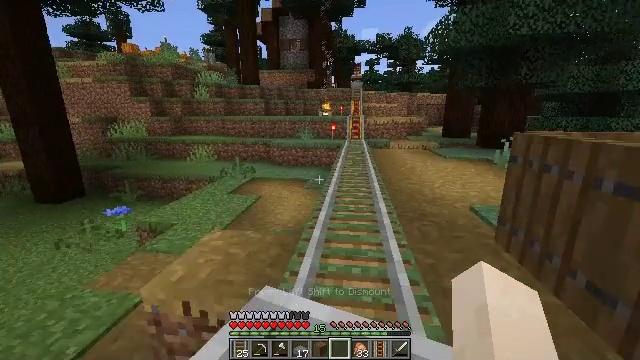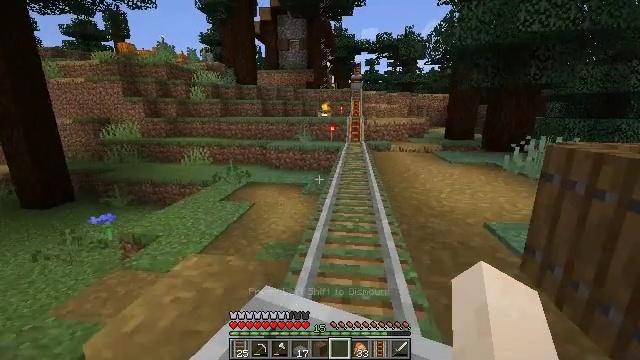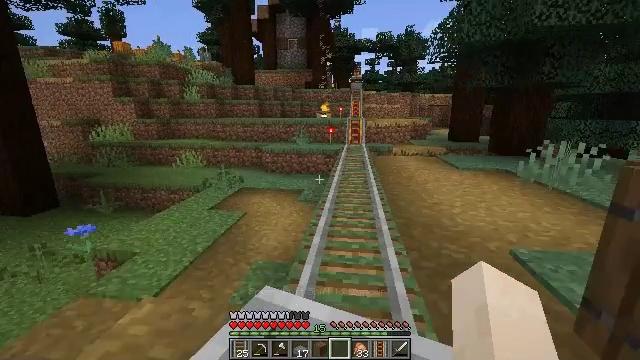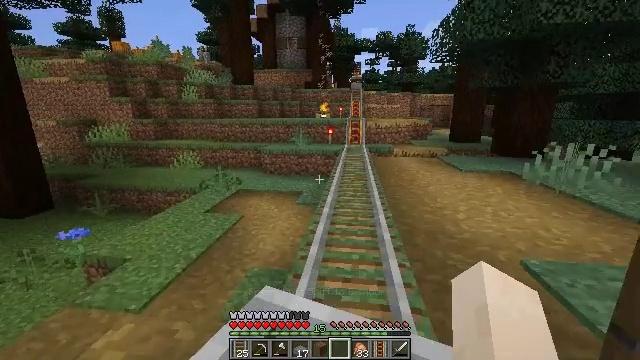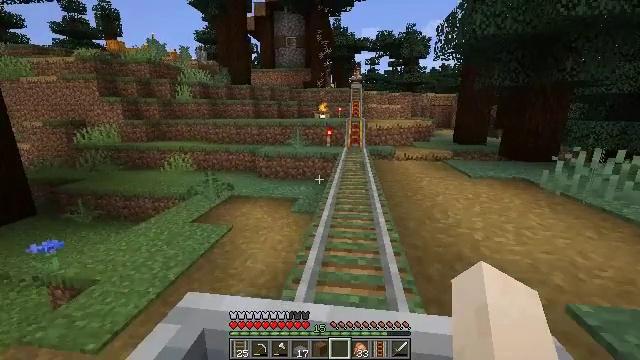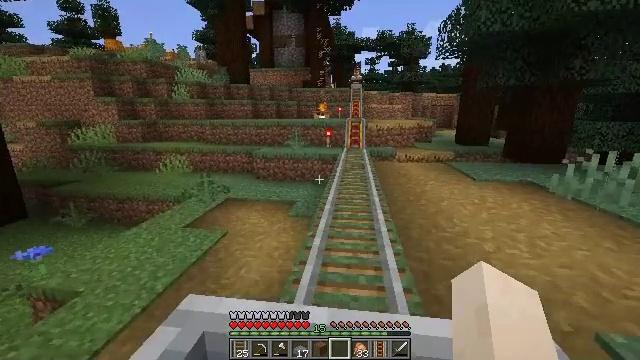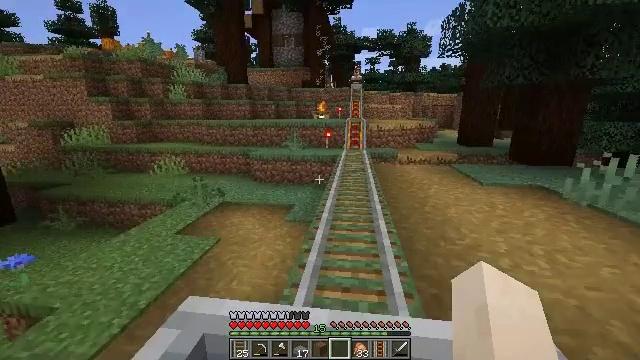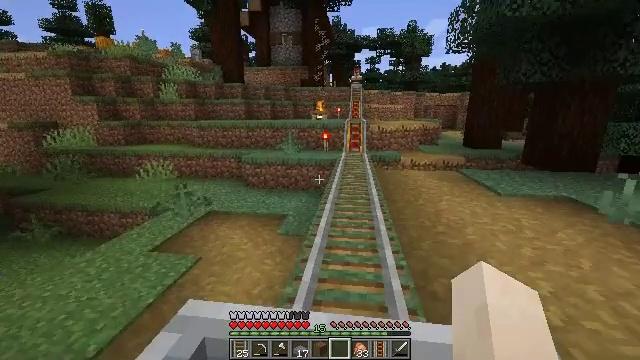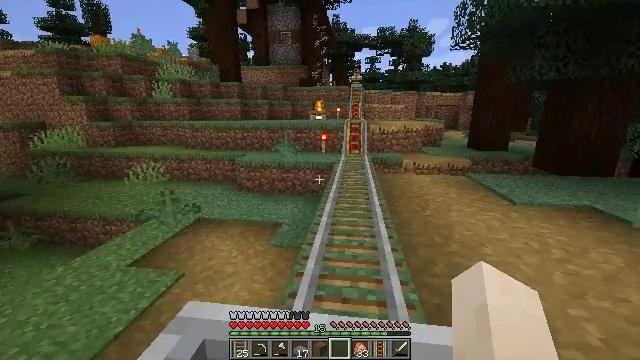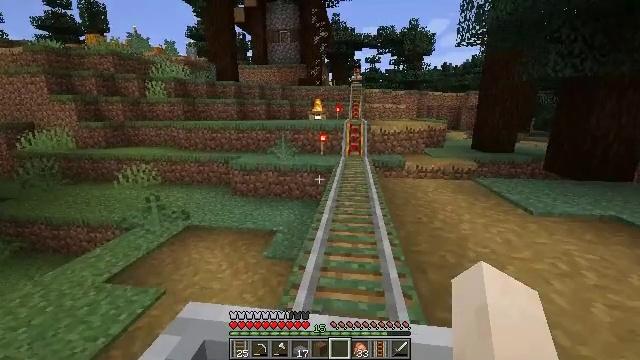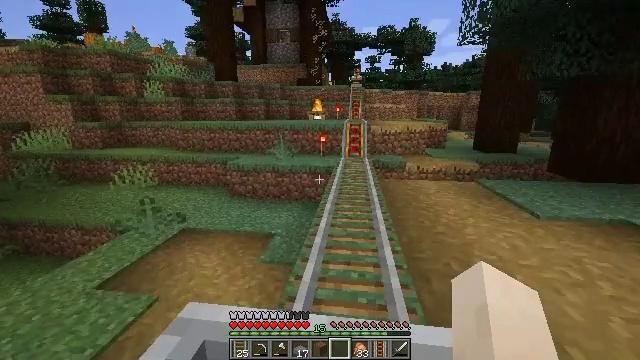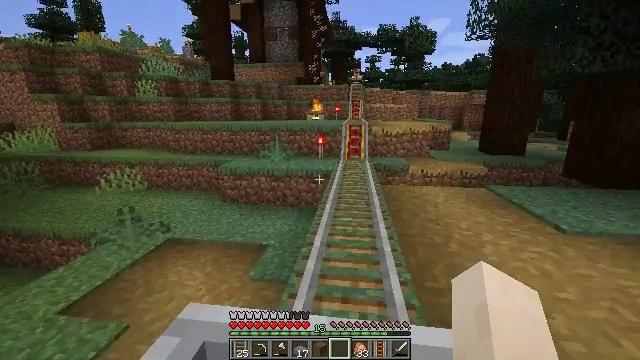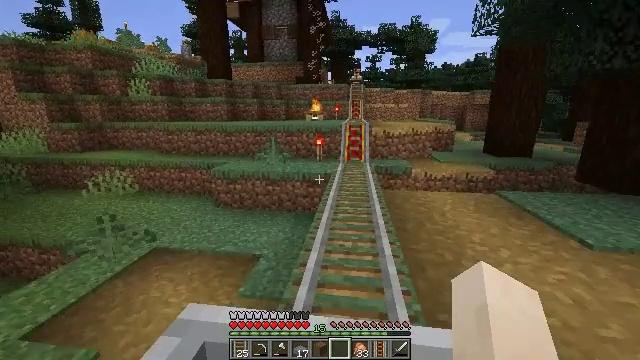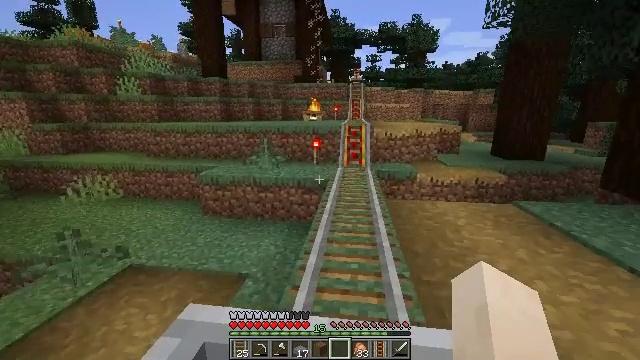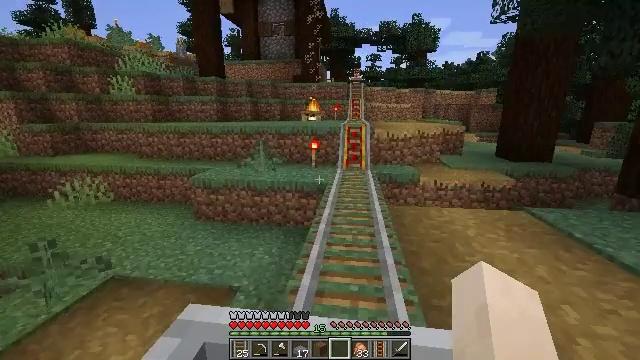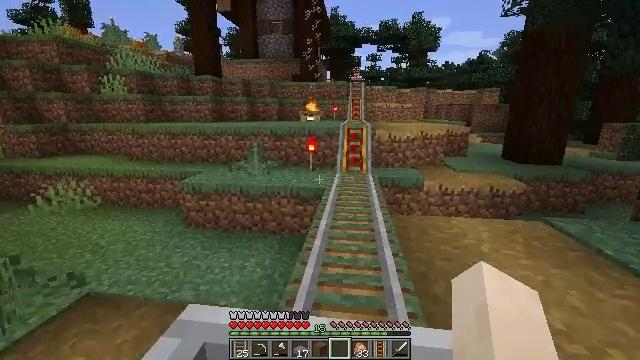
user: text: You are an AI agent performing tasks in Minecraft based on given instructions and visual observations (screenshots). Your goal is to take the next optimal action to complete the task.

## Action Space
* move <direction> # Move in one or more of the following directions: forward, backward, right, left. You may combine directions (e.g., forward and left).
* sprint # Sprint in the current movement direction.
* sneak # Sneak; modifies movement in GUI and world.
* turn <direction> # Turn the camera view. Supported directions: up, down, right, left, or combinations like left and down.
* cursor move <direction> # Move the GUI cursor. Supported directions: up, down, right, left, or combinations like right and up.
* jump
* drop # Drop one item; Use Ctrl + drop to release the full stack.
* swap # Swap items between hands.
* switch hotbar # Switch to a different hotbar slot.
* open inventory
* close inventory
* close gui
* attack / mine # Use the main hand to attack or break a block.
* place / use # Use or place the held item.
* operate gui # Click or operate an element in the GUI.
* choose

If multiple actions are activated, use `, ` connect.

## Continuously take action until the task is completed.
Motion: motion action
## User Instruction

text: Mine the rail.
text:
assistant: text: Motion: no_op
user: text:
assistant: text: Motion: no_op
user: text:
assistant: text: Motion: no_op
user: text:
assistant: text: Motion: no_op
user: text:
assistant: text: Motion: no_op
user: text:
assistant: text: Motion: no_op
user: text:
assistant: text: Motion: no_op
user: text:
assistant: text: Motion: no_op
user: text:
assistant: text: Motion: no_op
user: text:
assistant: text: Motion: no_op
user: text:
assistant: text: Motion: no_op
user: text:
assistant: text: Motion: no_op
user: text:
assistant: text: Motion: no_op
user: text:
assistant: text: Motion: no_op
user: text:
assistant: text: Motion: no_op
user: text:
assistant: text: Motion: no_op
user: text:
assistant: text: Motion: no_op
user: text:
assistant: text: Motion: no_op
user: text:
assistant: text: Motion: no_op
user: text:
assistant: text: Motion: no_op
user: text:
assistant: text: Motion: no_op
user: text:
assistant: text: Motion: no_op
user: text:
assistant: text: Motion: no_op
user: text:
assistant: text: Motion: no_op
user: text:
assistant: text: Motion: no_op
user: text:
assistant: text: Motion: no_op
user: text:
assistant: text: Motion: no_op
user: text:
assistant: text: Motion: no_op
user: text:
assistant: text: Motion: no_op
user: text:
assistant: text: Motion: no_op